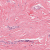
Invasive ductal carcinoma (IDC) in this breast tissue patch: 0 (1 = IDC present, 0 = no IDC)